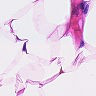
Metastatic tissue present: no